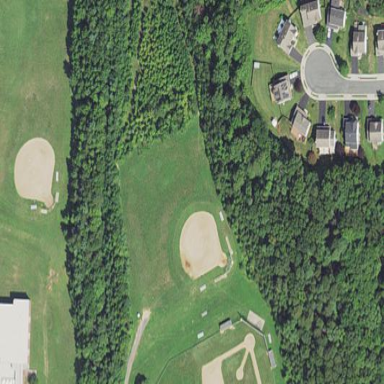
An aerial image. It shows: Baseball pitch for leisure land activities.